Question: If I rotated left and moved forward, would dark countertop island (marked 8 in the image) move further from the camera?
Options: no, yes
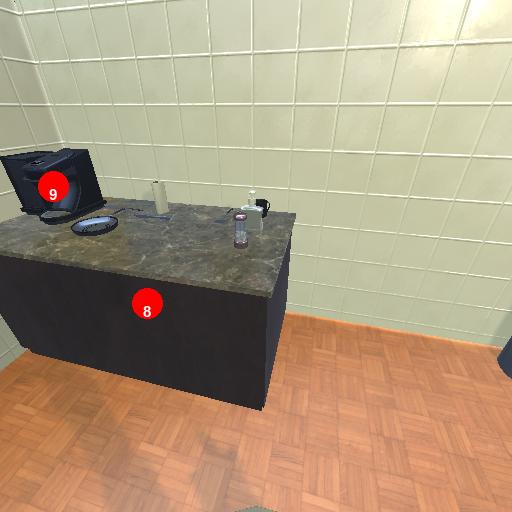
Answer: no